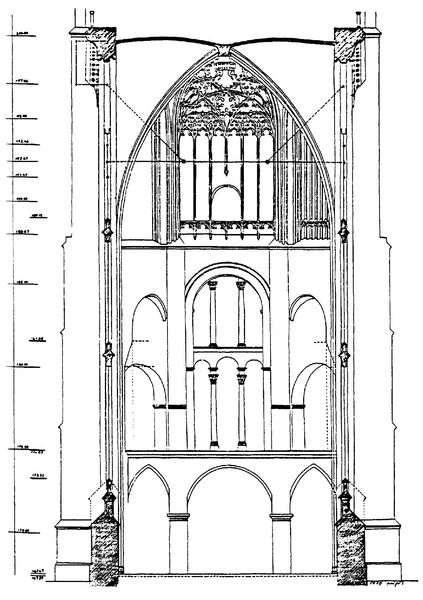
Titel: Pfalzkapelle (Münster, bzw. Dom) in Aachen
Standort: Aachen, Aachener Dom (EU - D)
Schlagwörter: weiß, fenster, hell, pfeiler, skizze, säule, säulen, zeichnung, alt, wand, architektur, bild, gitter, kirche, gotik, papier, ansicht, bogen, fassade, modern, mauer, linien, rundbogen, kuppel, hoch, striche, bögen, eingang, tusche, stütze, gewölbe, höhe, dom, schnitt, bleistift, entwurf, stift, kathedrale, kapitell, portal, schlussstein, mittelschiff, gotisch, spitzbogen, antik, plan, lineal, ant, maßwerk, aufriss, maßstab, bauplan, architekt, wall, aufmass, maße, simpel, strebebogen, breite, akurat, triphore